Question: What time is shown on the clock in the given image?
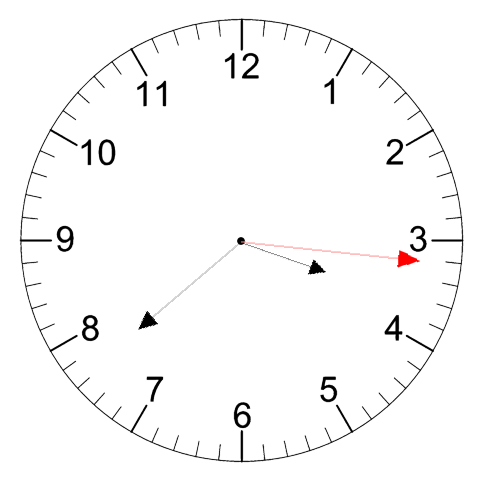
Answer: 03:38:16